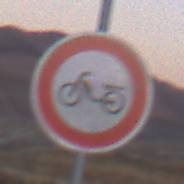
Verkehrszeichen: VerbotMofas
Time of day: Dusk
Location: Outdoor (Nature)
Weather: Clear
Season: NotSpecified
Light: Natural